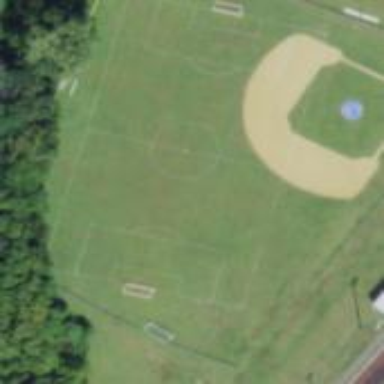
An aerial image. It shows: Soccer pitch designated for leisure and sports activities.